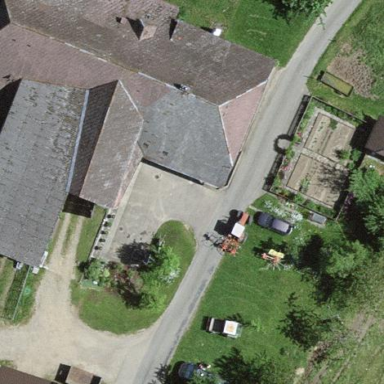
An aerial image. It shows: Farm building.